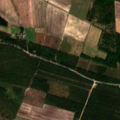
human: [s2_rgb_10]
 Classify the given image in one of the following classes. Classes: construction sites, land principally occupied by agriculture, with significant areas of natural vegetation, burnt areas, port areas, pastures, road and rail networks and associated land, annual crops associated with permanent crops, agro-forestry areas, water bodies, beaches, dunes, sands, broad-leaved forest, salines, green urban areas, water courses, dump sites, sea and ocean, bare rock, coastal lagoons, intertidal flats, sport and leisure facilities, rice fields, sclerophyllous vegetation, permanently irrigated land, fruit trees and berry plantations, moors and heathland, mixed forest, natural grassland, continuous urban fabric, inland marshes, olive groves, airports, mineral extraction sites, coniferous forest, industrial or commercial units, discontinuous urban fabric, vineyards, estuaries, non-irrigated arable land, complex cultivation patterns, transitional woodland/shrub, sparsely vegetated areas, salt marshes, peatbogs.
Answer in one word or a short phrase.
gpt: non-irrigated arable land, coniferous forest, mixed forest